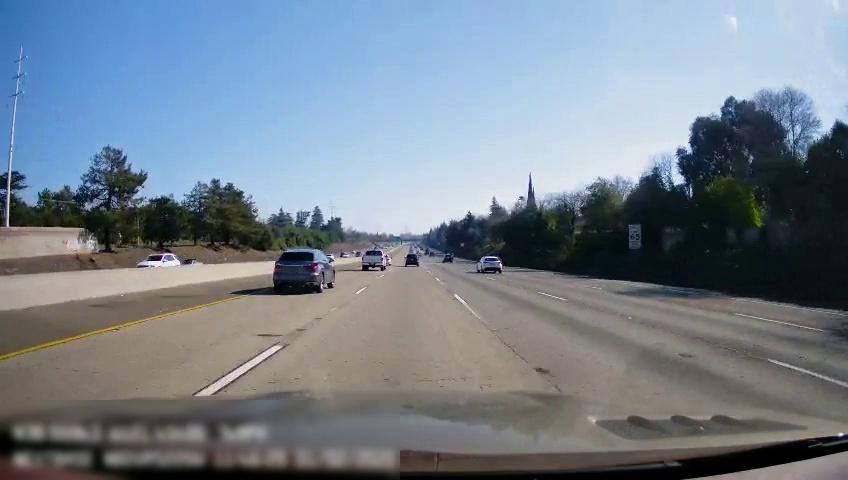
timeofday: Day
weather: Sunny
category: Drivable Space
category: Vehicles | SUV
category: Vehicles | Truck
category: Vehicles | SUV
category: Vehicles | SUV
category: Vehicles | SUV
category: Vehicles | SUV
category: Vehicles | SUV
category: Lanes | Alternate Lane
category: Lanes | Alternate Lane
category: Lanes | Alternate Lane
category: Lanes | Alternate Lane
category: Lanes | Current Lane
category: Lanes | Alternate Lane
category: Traffic | Signs